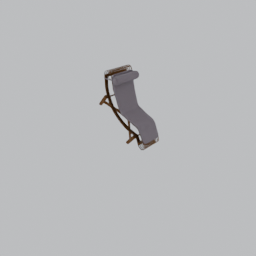
Label: furniture